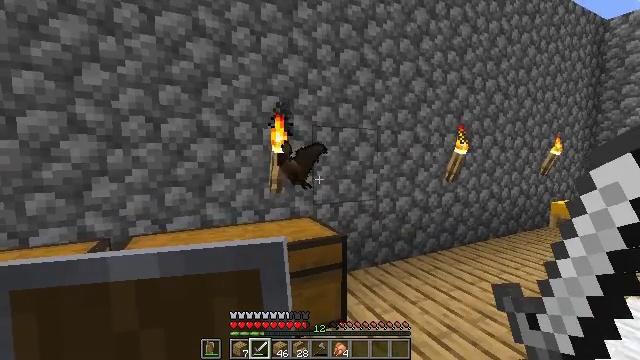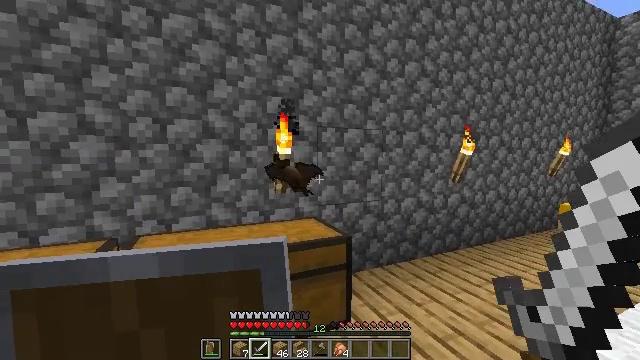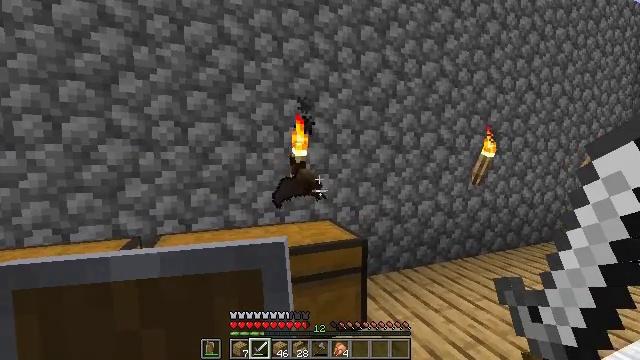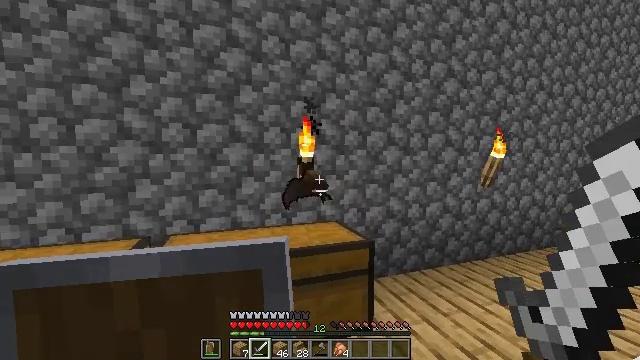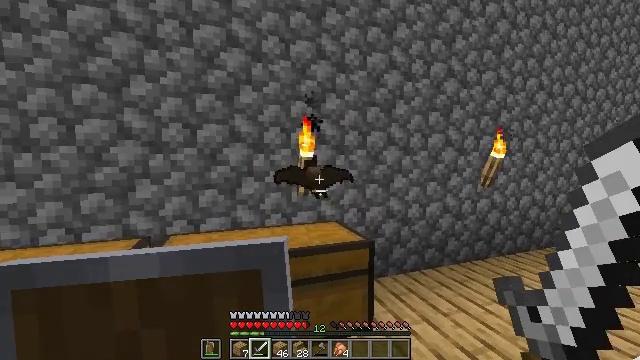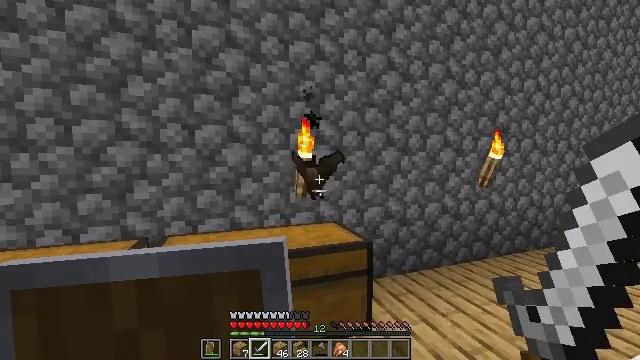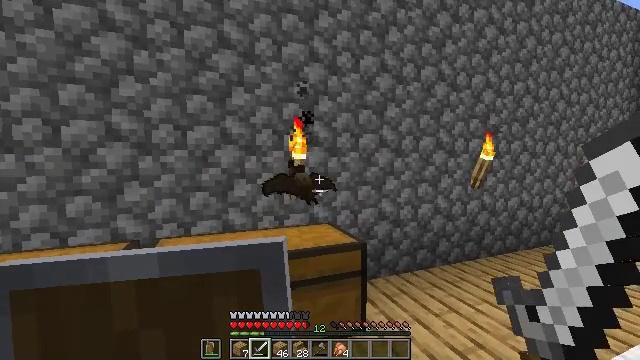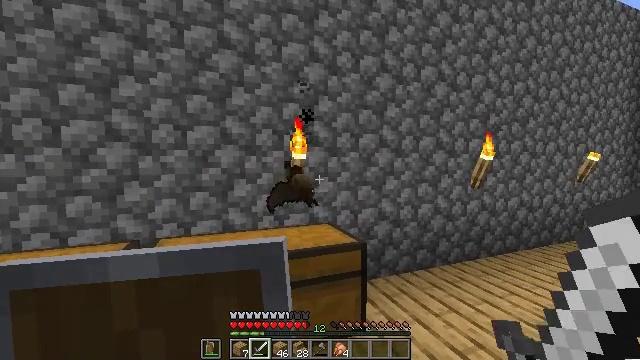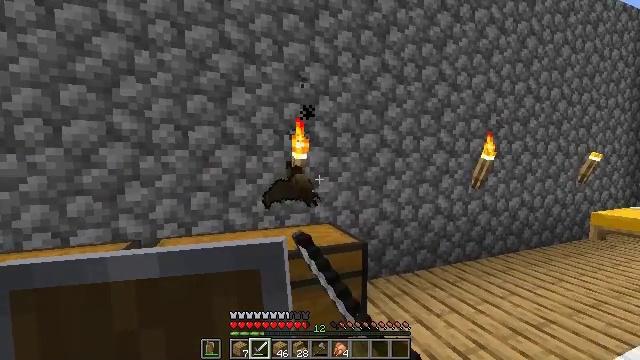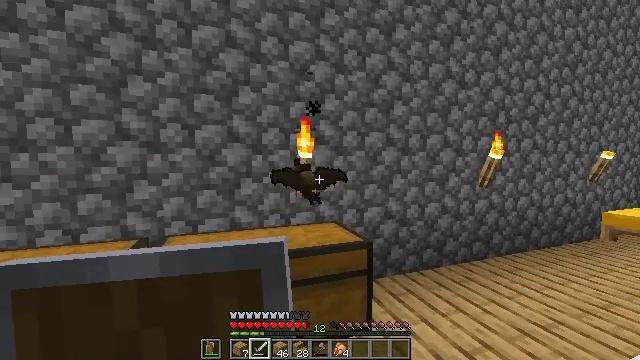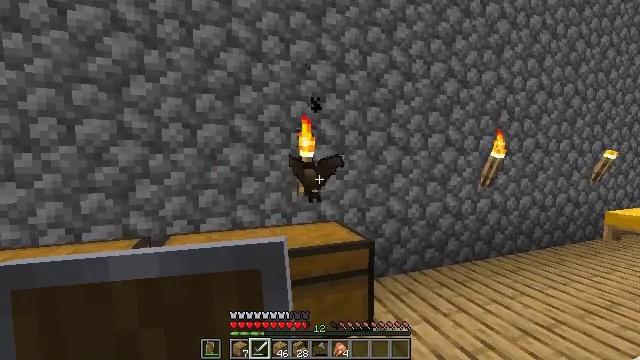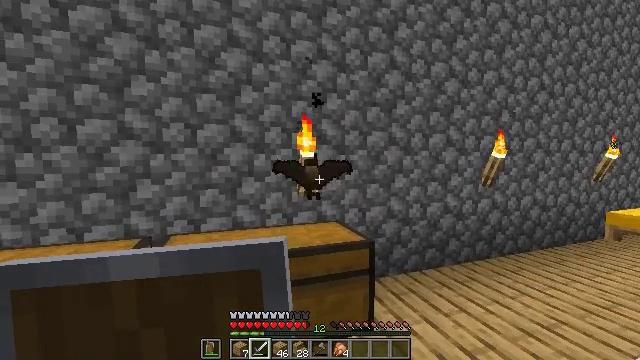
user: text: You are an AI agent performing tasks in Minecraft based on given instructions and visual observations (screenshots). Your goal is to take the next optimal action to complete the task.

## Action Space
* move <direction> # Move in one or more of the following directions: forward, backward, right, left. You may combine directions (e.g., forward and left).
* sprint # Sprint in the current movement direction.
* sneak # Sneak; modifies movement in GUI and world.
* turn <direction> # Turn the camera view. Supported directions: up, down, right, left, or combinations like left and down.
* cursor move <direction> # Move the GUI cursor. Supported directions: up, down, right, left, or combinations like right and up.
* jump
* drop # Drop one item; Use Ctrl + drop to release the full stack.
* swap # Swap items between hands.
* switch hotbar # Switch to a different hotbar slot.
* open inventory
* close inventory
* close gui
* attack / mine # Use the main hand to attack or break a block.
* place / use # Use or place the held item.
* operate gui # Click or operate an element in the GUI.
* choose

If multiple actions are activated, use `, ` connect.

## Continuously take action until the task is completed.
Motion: motion action
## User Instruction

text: Combat the bat.
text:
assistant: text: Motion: turn left
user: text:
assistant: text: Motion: turn left
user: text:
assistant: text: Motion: turn left
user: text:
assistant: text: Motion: no_op
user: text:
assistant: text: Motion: no_op
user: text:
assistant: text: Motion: turn right
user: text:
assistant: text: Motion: attack / mine
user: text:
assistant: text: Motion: attack / mine
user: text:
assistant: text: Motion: turn left, attack / mine
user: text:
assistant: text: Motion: no_op
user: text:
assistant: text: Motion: no_op
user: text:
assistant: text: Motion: no_op